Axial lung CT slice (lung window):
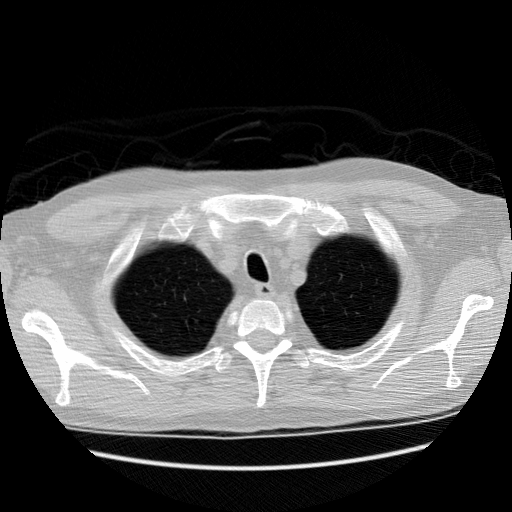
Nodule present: no